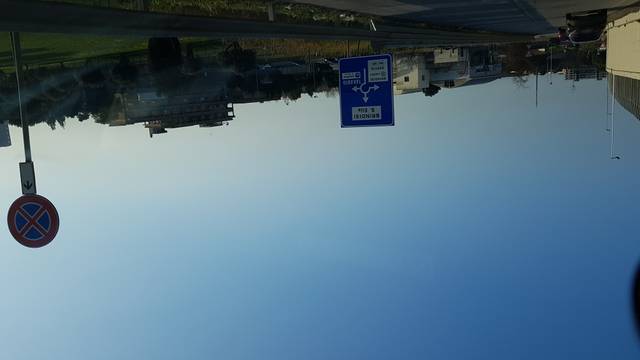
Region: Italy
Coordinates: 40.628, 17.919